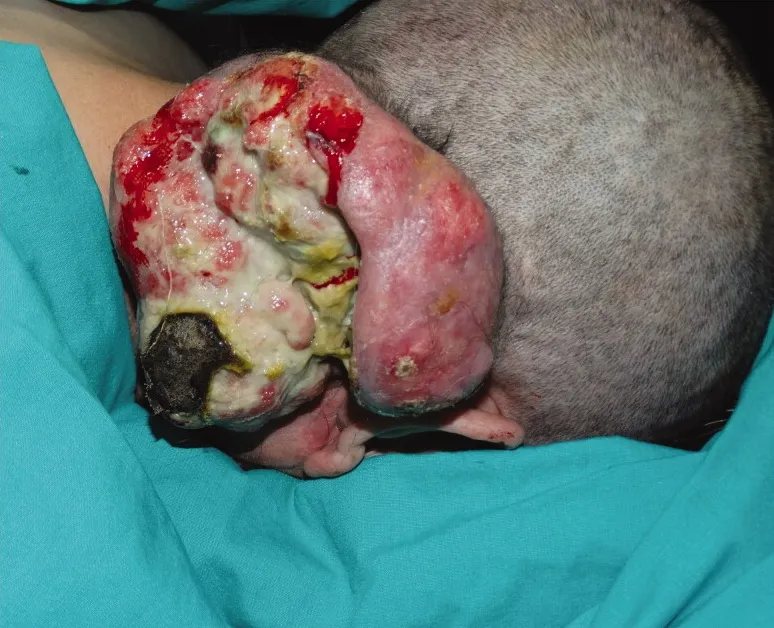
Infected and ulcerated tumor located in the right occipital region.
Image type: medical_photograph (other_medical_photograph)